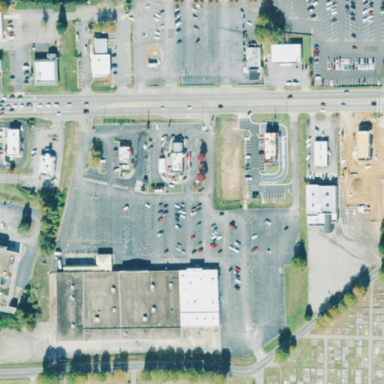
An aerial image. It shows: Retail area.